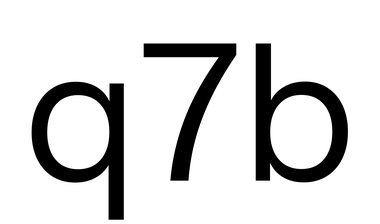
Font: InstrumentSans_Regular